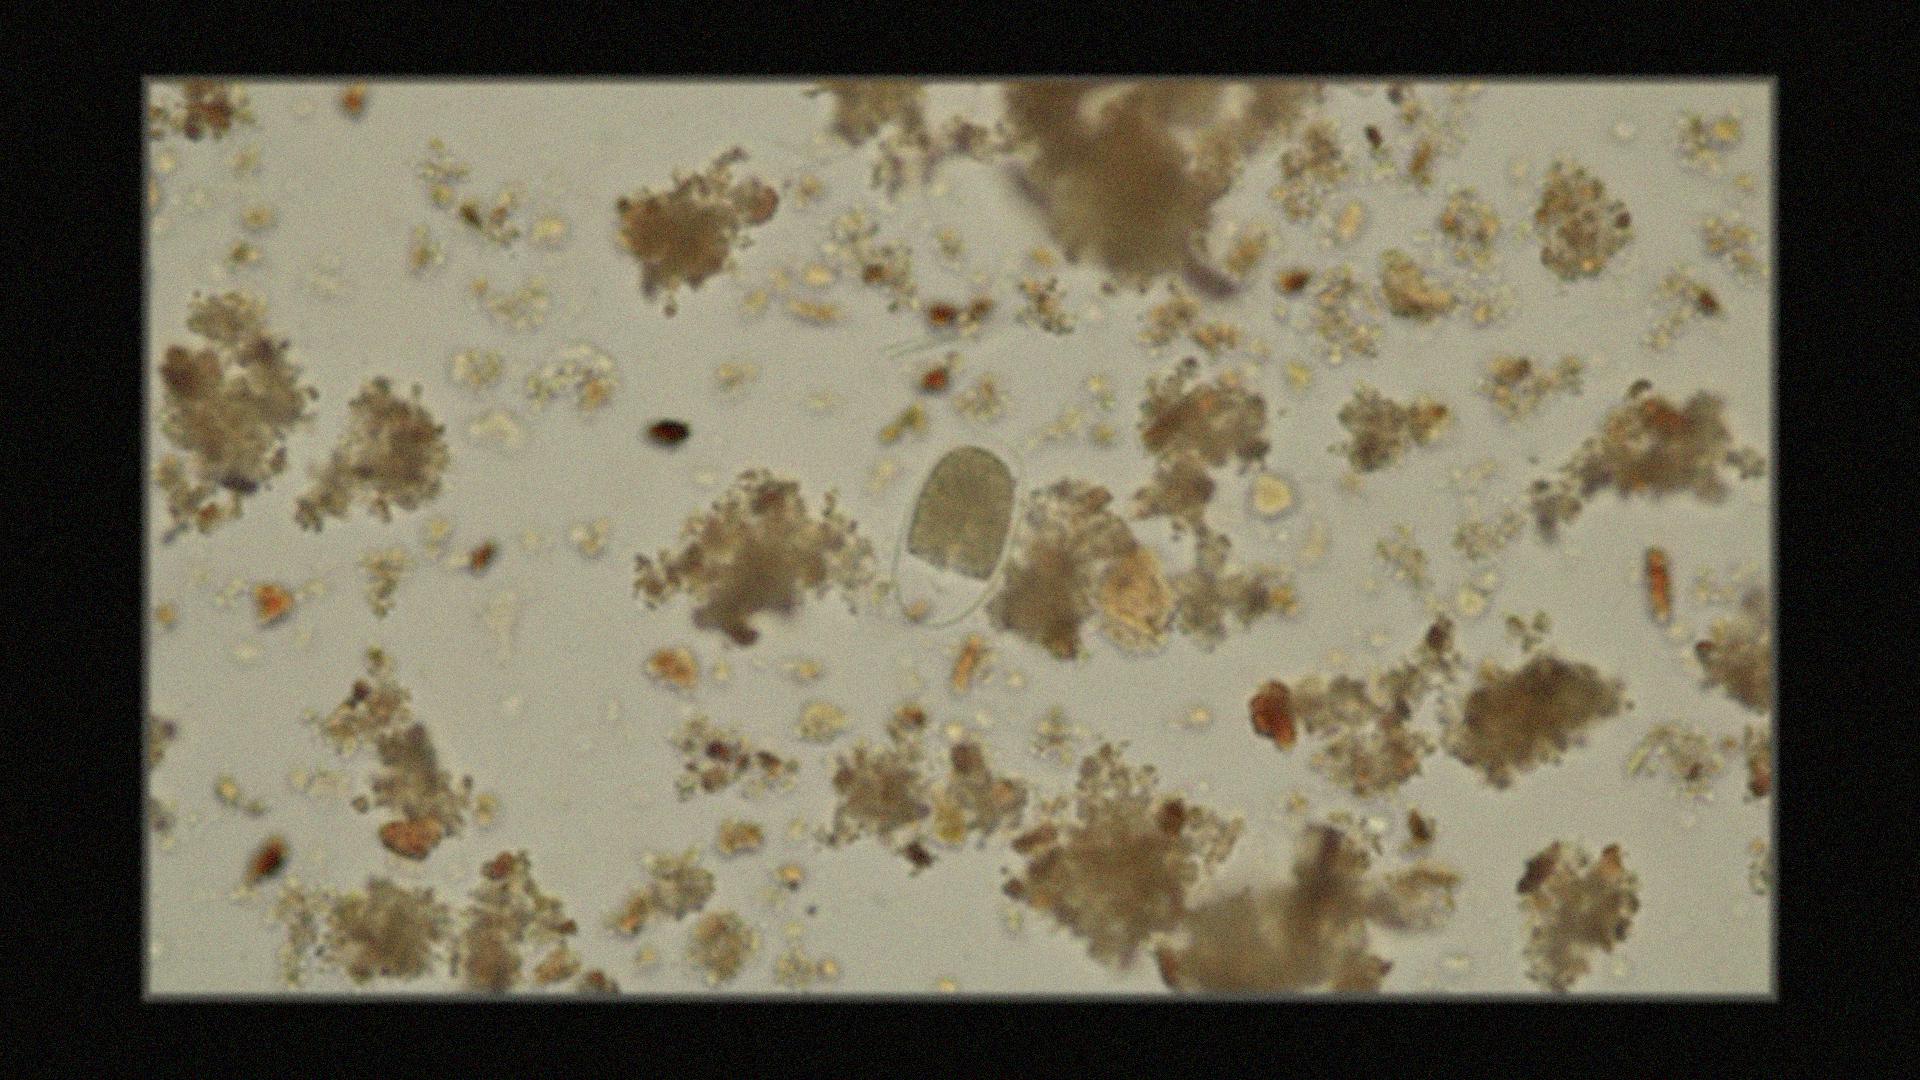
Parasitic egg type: Hookworm egg